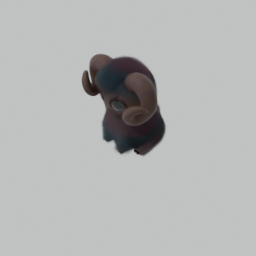
Label: animals